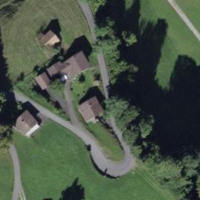
EUNIS habitat code: 24
Species observed at this site:
Vicia sepium